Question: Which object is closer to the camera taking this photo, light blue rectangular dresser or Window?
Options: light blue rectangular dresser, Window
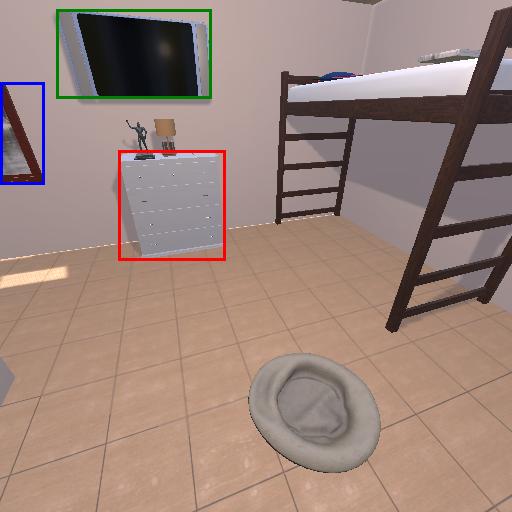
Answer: light blue rectangular dresser